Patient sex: M
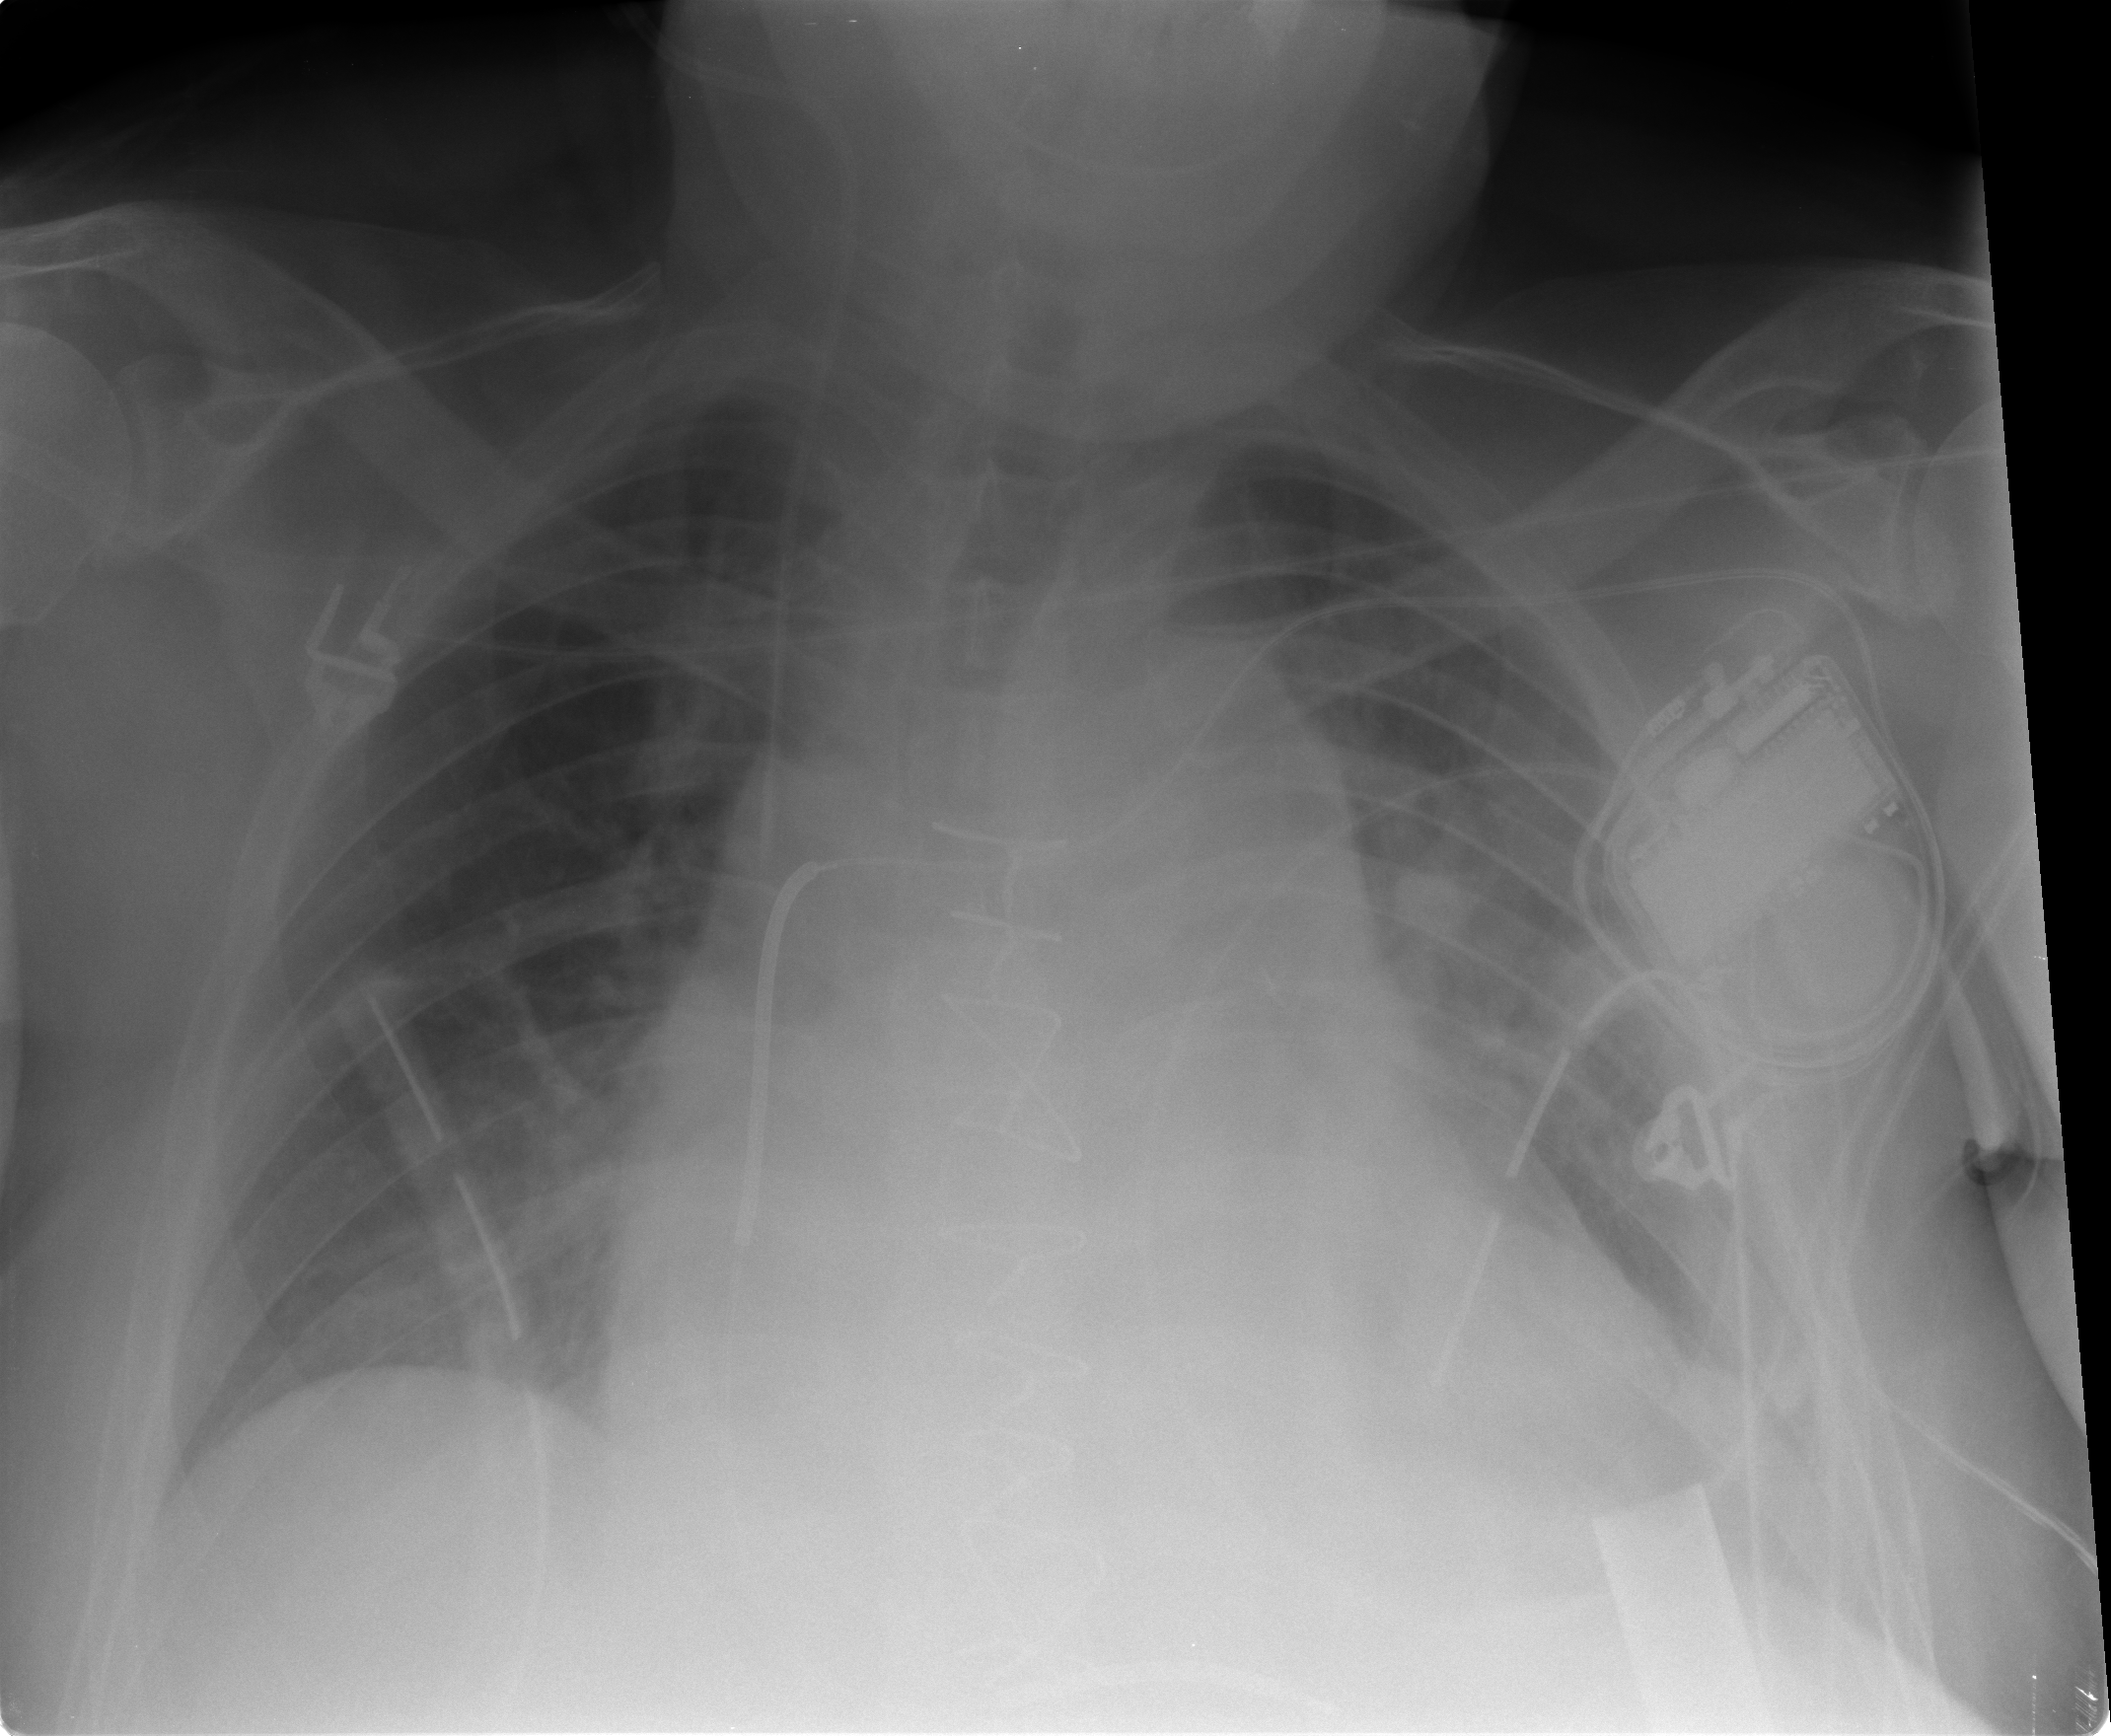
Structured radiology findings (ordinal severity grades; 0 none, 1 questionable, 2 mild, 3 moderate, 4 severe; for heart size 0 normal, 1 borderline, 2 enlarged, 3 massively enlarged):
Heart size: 2
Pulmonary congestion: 2
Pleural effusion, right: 0
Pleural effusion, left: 1
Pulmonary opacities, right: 0
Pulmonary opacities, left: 0
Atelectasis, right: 2
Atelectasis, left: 2